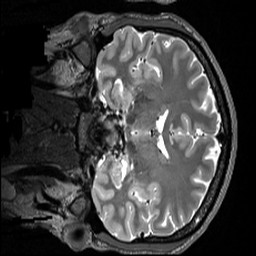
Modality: T2w
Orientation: coronal
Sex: male